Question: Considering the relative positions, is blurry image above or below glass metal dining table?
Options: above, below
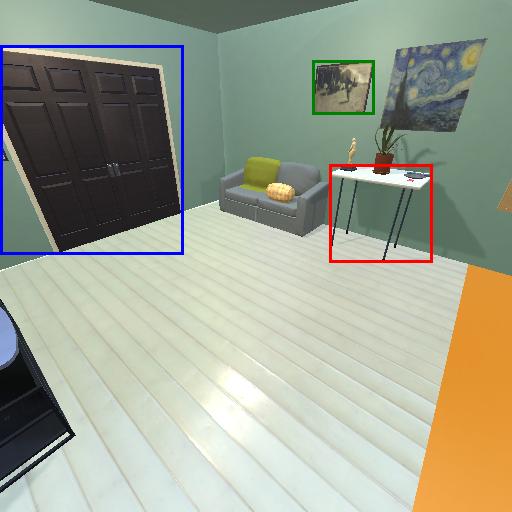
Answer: above